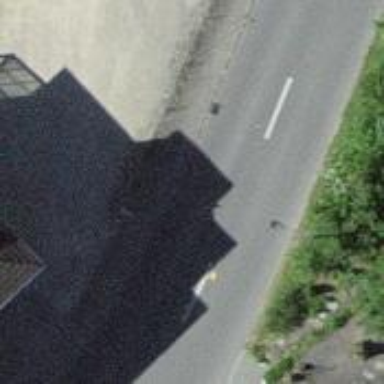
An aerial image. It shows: Bus stop with platform for public transport.